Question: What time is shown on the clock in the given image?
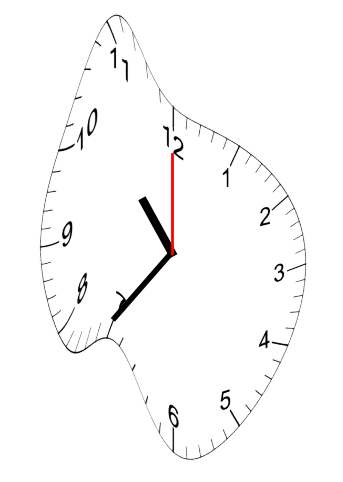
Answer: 10:36:00